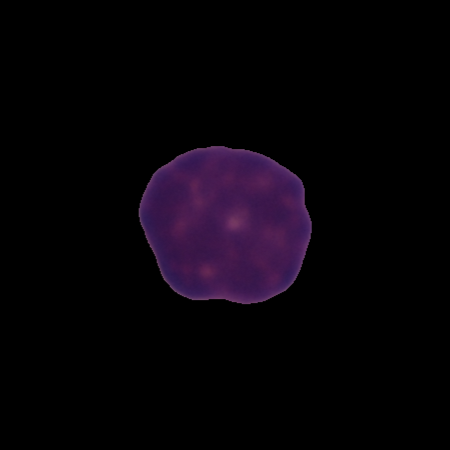
Label: healthy